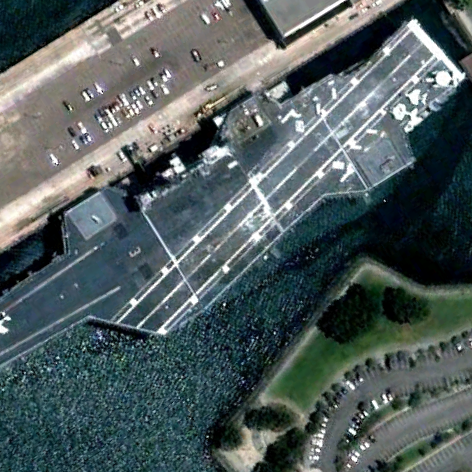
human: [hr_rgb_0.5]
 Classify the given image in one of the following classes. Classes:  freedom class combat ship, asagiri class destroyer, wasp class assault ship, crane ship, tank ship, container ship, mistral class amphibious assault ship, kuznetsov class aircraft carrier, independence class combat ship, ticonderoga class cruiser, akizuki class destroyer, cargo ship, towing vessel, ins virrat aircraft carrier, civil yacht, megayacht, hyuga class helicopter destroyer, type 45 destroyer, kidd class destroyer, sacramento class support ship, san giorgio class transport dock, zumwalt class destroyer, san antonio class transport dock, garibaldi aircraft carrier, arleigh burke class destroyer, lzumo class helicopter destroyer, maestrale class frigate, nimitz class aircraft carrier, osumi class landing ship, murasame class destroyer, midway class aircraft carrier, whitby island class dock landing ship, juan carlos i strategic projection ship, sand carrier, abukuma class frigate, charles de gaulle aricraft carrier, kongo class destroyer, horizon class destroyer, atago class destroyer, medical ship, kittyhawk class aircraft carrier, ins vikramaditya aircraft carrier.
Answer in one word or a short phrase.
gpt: Midway class aircraft carrier